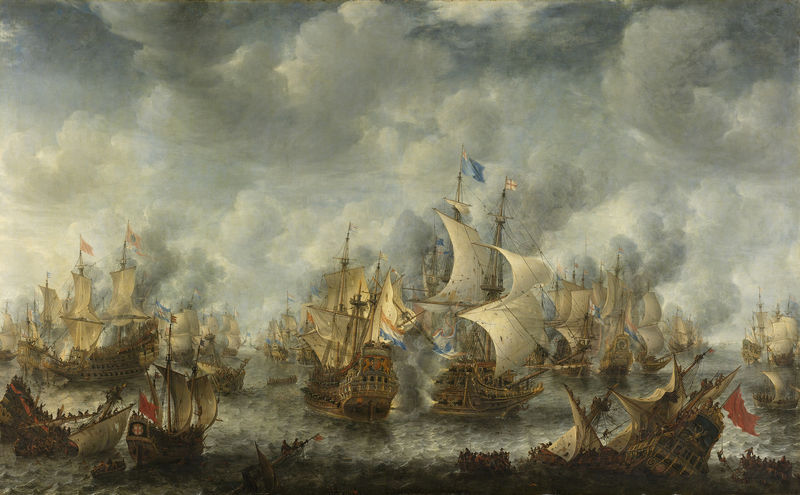
Titel: Slag bij Terheide, 10 augustus 1653
Künstler: Jan Abrahamsz. Beerstraten
Standort: Amsterdam
Institution: Rijksmuseum
Schlagwörter: blau, gemälde, himmel, meer, wolken, menschen, see, frankreich, grau, rot, wind, england, boot, schiff, schiffe, segel, wellen, fahnen, krieg, schlacht, sturm, blue, historienbild, red, white, black, france, gray, grey, painting, brown, wooden, segeln, wood, smoke, cloud, clouds, sky, boat, ocean, sea, ship, water, waves, flaggen, flotte, marine, pirates, battle, french, boats, kentern, mast, sailors, storm, wreck, flag, flags, seeschlacht, versinken, britisch, war, fire, ships, rettungsboote, sails, schlachtengemälde, versenken, kanonenrauch, kriegsschiffe, banner, european, sinking, stern, pennant, masts, navy, armada, naval, billow, rowboats, sales, war at sea, dutch fleet, men adrift